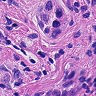
Metastatic tissue present: yes